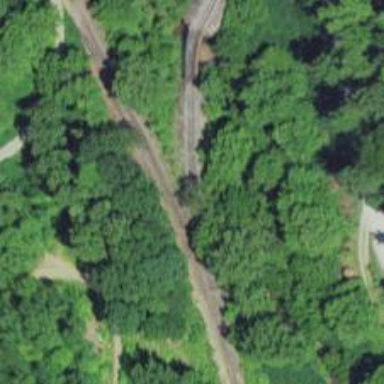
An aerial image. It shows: Railway track.